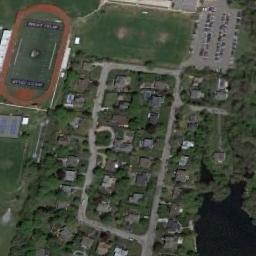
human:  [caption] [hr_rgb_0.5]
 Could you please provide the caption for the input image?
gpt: The grass is beside the ground track field .

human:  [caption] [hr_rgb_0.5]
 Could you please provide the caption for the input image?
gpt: The ground track field with a gridiron is next to a residential area with a lake and some other sports areas are next to the ground track field .

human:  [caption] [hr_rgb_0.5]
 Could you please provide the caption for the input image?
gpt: The track and field are green .

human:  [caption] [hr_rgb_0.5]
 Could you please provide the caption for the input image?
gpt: Track and field are next to residential areas and parking lots, Surrounded by a lot of vegetation .

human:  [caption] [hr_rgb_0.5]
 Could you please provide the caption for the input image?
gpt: There are many buildings beside the ground track field with a red track .